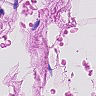
Metastatic tissue present: no